Interaction volume radius: 5 \u00c5
Interaction volume height: 30 \u00c5
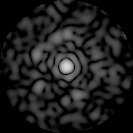
Disorder parameter: 0.835